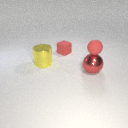
small red rubber sphere above large red metal sphere